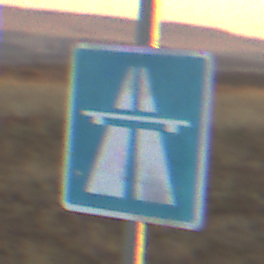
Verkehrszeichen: Autobahn
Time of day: SunriseSunset
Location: Outdoor (Nature)
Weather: Clear
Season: NotSpecified
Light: Natural